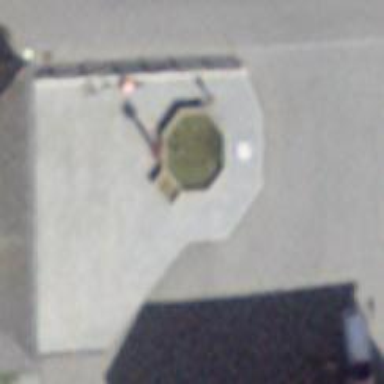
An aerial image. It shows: Beautiful fountain.